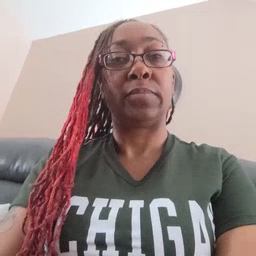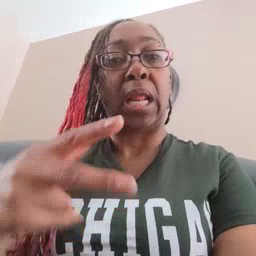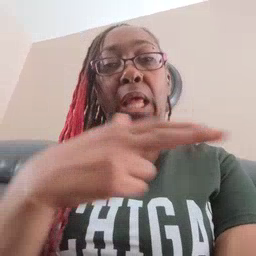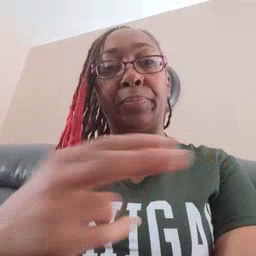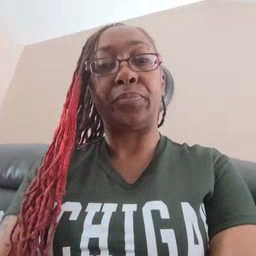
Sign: cut